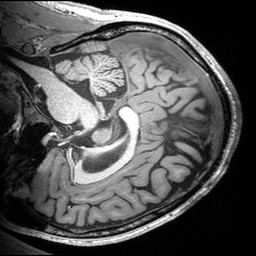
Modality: T1w
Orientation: sagittal
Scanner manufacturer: siemens
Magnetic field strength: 3 T
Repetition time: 2.53 s
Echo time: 0.00299 s